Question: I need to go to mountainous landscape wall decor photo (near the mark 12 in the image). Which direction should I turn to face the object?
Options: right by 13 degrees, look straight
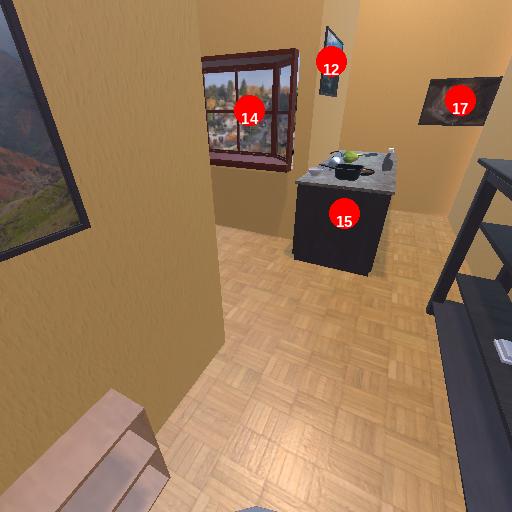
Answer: right by 13 degrees